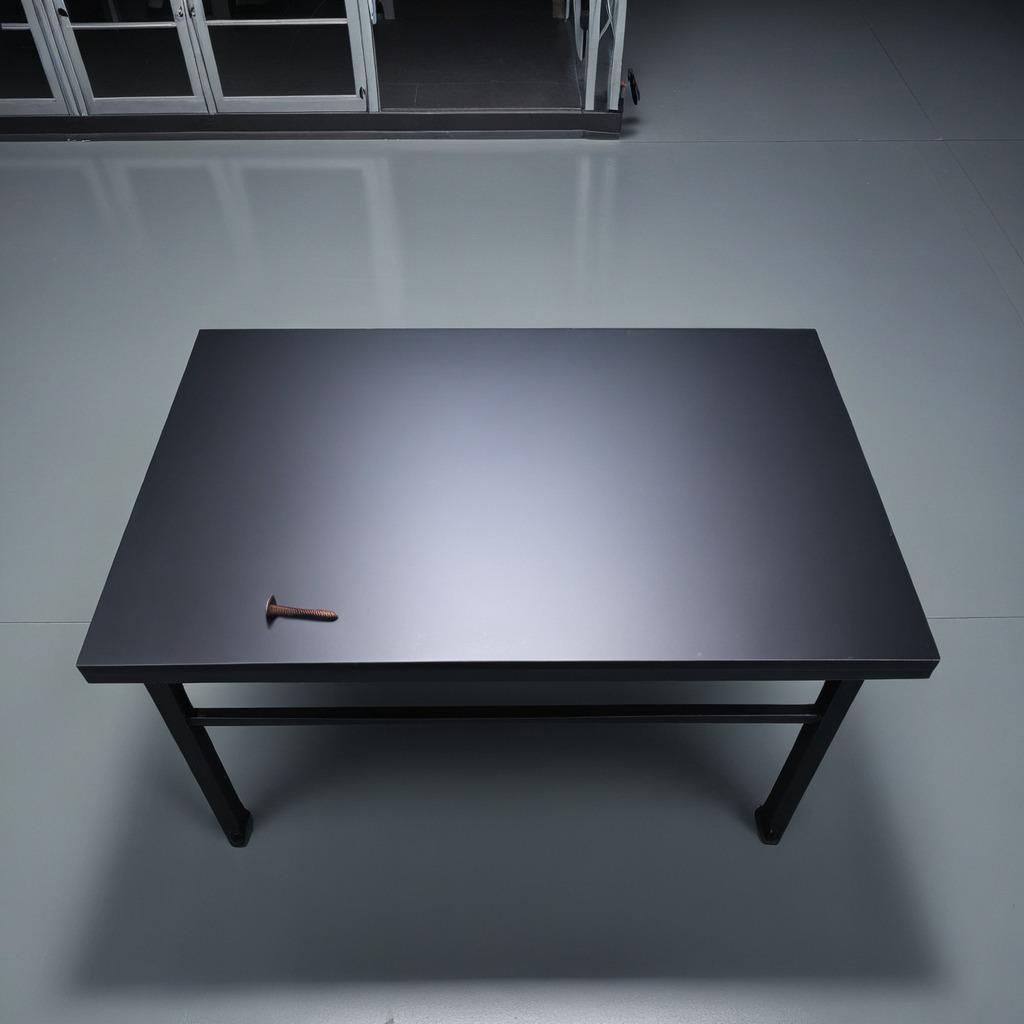
A nail is lying on a clean empty table in a basement in the evening.